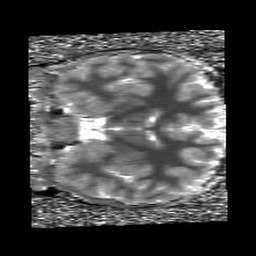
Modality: T1map
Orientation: coronal
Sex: male
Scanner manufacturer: siemens
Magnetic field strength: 3 T
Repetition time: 5 s
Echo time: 0.00355 s